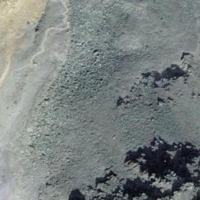
EUNIS habitat code: 48
Species observed at this site:
Ranunculus glacialis
Androsace alpina